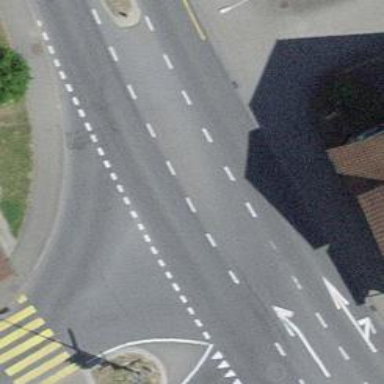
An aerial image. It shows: Primary highway with separate sidewalks on both sides.